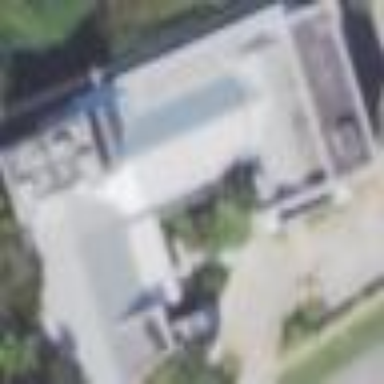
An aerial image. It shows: Theater building.